Question: I have my markup something like this.
'''
<ul class="products">
<li class="product pro first">
<a href="#">
<span class="onsale">Sale!</span>
<img width="100" height="140" title="battlefield" alt="battlefield" class="attachment-shop_catalog wp-post-image" src="http://web-vassets.ea.com/Assets/Resources/Image/FeaturedGame/battlefield-bad-company-2-thumb.png?cb=<PHONE>">
<h3>Lorem Ipsum is simply dummy text of the printing and typesetting industry. Lorem</h3>
<span class="price"><span class="strike-through"><span class="striked-text"><span class="amount">$&nbsp;67.00</span></span></span> <ins><span class="amount">$&nbsp;23.00</span></ins></span>
</a>
<a class="add_to_cart_button button product_type_simple" data-product_id="185" rel="nofollow" href="#">Add to cart</a>
</li>
<li class="product pro first">
<a href="#">
<span class="onsale">Sale!</span>
<img width="100" height="140" title="battlefield" alt="battlefield" class="attachment-shop_catalog wp-post-image" src="http://web-vassets.ea.com/Assets/Resources/Image/FeaturedGame/battlefield-bad-company-2-thumb.png?cb=<PHONE>">
<h3>Battle Field</h3>
<span class="price"><span class="strike-through"><span class="striked-text"><span class="amount">$&nbsp;67.00</span></span></span> <ins><span class="amount">$&nbsp;23.00</span></ins></span>
</a>
<a class="add_to_cart_button button product_type_simple" data-product_id="185" rel="nofollow" href="#">Add to cart</a>
</li>
<li class="product pro first">
<a href="#">
<span class="onsale">Sale!</span>
<img width="100" height="140" title="battlefield" alt="battlefield" class="attachment-shop_catalog wp-post-image" src="http://web-vassets.ea.com/Assets/Resources/Image/FeaturedGame/battlefield-bad-company-2-thumb.png?cb=<PHONE>">
<h3>Battle Field</h3>
<span class="price"><span class="strike-through"><span class="striked-text"><span class="amount">$&nbsp;67.00</span></span></span> <ins><span class="amount">$&nbsp;23.00</span></ins></span>
</a>
<a class="add_to_cart_button button product_type_simple" data-product_id="185" rel="nofollow" href="#">Add to cart</a>
</li>
</ul>
'''
The live demo example can be seen here <URL>. You can see there in a row three columns. At the bottom of every column there is a button called 'Add To Cart'. Now as you can see in every column there is different length of contents. This content length is pushing the button to the bottom part. The last two columns have less content that's why the button is at the middle of the content. Now I want as like the first content the button position of the last two content should be at the bottom of every content div. Whatever the length of the content it will not effect the button position. The button should always at the bottom of the content. I can't give any fixed height of the content. Becacuse the length of content may very in each column.I can't change the markup to use table instead of 'ul and li'. The markup for 'ul and li' is compulsory. Inside them I can change the class name or markup. So can someone tell me how to place the buttons at the bottom of content? Any help and suggestions will be appreciable.

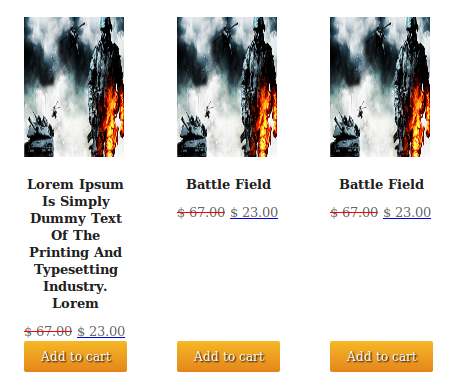
Answer: I would use javascript to make the h3 elements containing the item titles all as tall as the longest title.
Fiddle: <URL>
### Javascript
'''
function makeElementsSameHeight(element){
$element = $(element);
// check if element exists
if (!$element.length){
return false;
}
// get number of elements
numberElements = $element.length;
lengthArray = [];
for (i=0;i<numberElements;i++){
//put height of each element into an array
lengthArray.push( $element.eq(i).height() );
}
// calculate maximum height
largestHeight = Math.max.apply(Math, lengthArray);
// apply maximum height to all elements
$element.css('min-height',largestHeight + 'px');;
}
makeElementsSameHeight('.product h3');
'''
Mr. Alien is right about your markup being a mess. You should clean it up before worrying about this kind of thing.